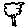
Label: tree